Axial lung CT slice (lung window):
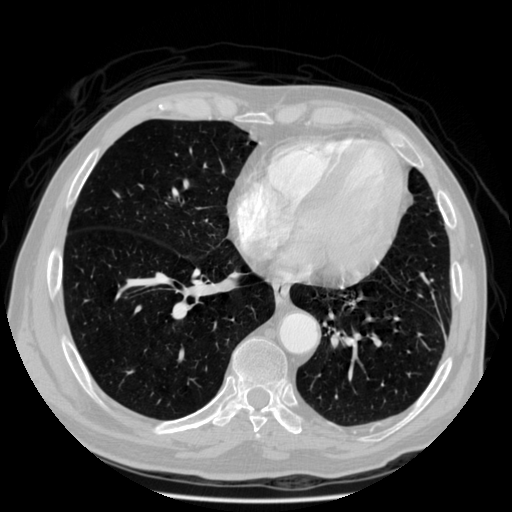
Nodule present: no